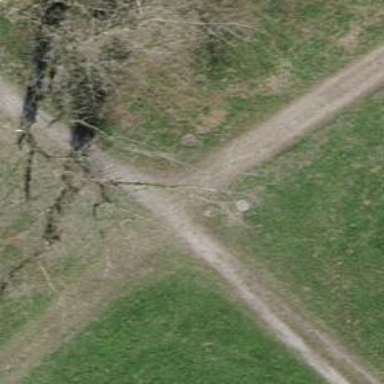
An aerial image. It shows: Row of trees in natural setting.